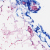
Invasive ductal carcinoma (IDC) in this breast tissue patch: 0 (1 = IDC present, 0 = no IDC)